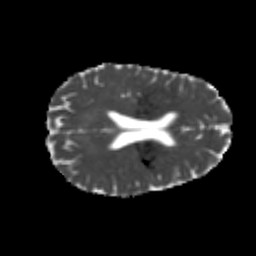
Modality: MD
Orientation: axial
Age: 24
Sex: female
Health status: healthy
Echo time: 0.074 s